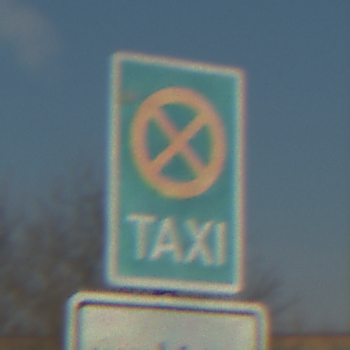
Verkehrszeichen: Taxenstand
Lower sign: ZeitangabenMitBeschraenkungAufWochentage1
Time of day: MorningAfternoon
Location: Outdoor (Nature)
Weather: Clear
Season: NotSpecified
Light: Natural